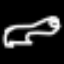
Label: frog